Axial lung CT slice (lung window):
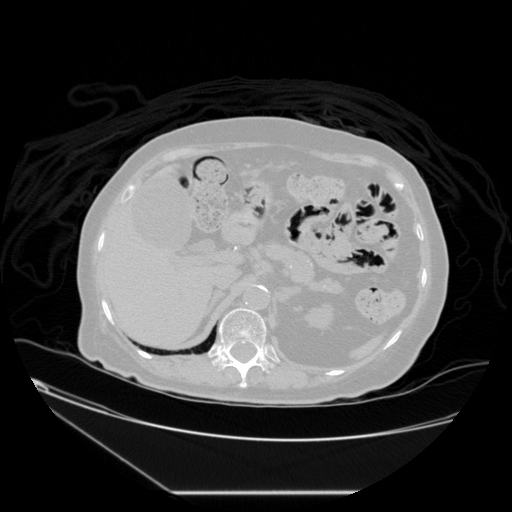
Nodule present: no